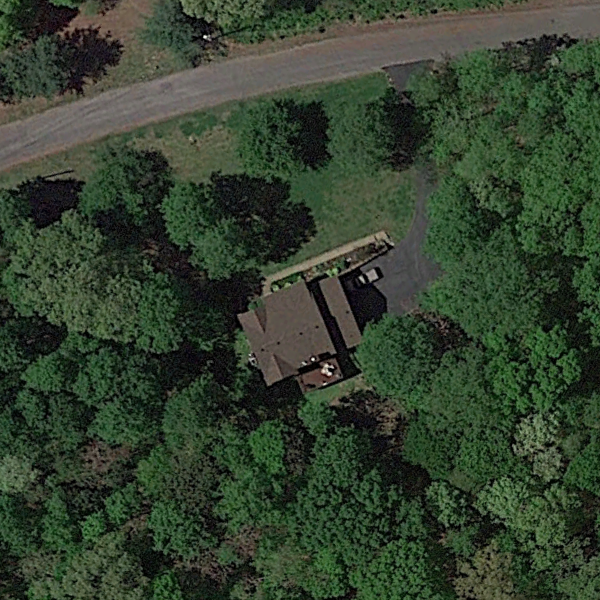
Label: SparseResidential